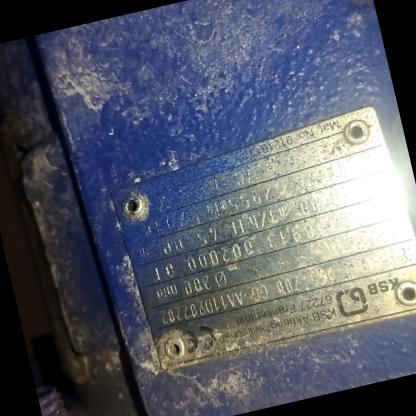
Klasa: tabliczka-znamionowa